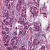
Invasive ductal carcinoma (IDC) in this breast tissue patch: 1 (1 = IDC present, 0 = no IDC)